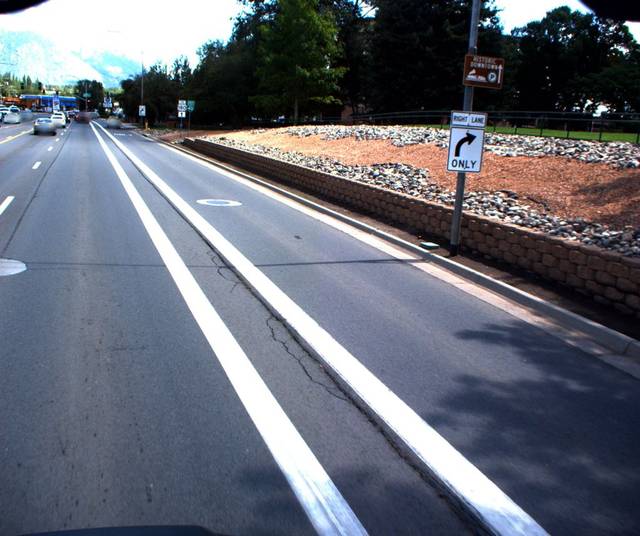
Region: United States
Coordinates: 35.194, -111.657